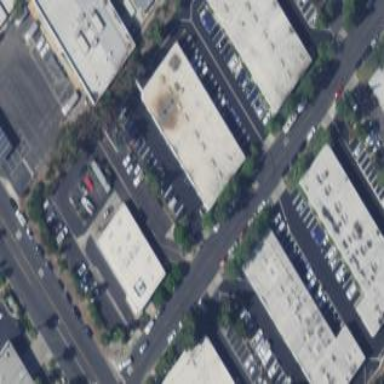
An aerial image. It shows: Commercial building.